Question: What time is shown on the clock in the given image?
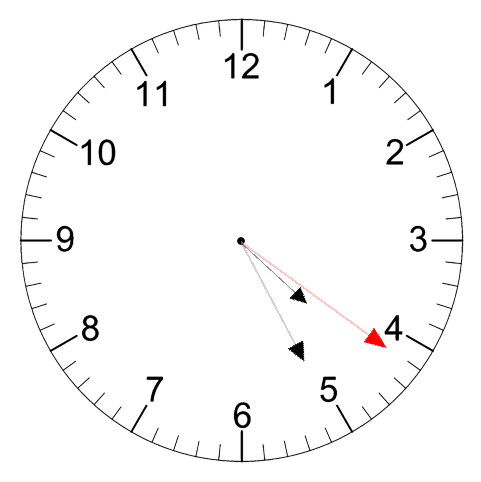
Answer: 04:25:21